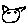
Label: cat